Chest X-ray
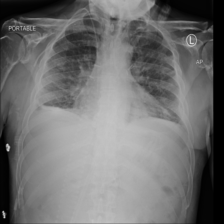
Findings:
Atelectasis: negative
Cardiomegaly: negative
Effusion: negative
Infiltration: negative
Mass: negative
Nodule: negative
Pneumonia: negative
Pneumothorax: negative
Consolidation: negative
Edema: negative
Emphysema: negative
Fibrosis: negative
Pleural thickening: negative
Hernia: negative